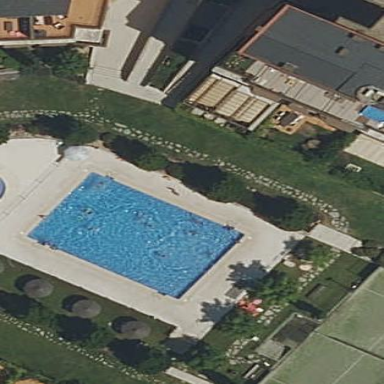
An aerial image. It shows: Swimming pool located in leisure land.